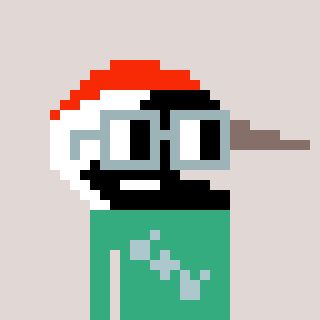
a pixel art character with square dark gray glasses, a crane-shaped head and a teal-colored body on a warm background